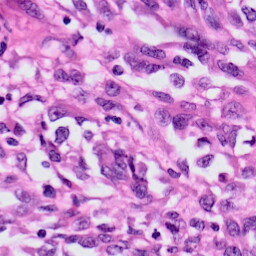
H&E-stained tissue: Skin